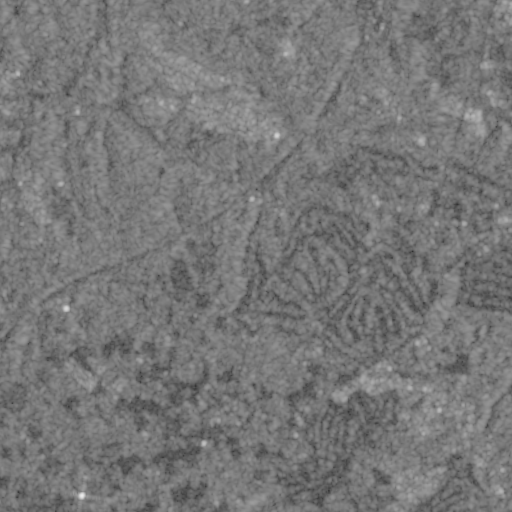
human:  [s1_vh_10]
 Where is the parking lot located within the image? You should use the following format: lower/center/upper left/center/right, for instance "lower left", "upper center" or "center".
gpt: The parking lot is located in the upper right of the image.
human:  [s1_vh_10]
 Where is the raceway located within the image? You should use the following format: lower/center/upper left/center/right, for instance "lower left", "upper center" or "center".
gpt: The raceway is located in the upper right of the image.
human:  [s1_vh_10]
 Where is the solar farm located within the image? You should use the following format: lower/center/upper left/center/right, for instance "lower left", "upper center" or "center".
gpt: The solar farm is located in the upper right of the image.
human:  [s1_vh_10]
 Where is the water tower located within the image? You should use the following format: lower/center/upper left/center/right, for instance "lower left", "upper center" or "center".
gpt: The water tower is located in the upper left of the image.
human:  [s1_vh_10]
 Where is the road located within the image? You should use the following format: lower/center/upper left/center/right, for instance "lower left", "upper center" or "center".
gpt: There is no road in the image.

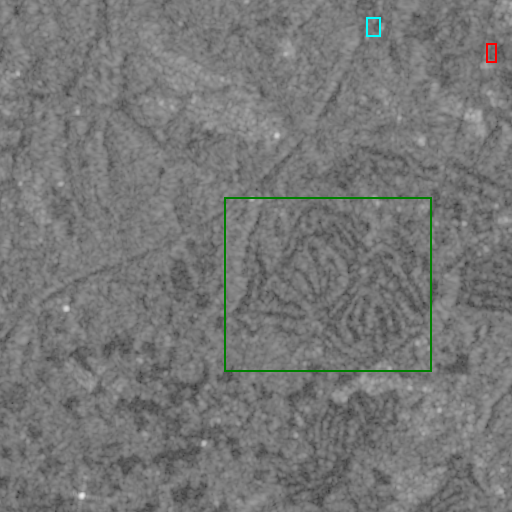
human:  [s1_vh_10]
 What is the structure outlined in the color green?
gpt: The structure outlined in green is a park.
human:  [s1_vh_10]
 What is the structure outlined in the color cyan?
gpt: The structure outlined in cyan is a parking lot.
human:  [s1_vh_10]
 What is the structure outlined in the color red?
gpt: The structure outlined in red is a solar farm.
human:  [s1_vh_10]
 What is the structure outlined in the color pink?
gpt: There is no pink outline.